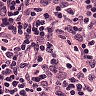
Metastatic tissue present: no